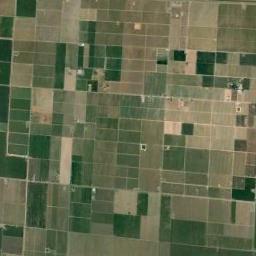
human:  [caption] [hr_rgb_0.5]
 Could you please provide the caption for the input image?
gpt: Many dense, neatly arranged green, Khaki and brown mixed rectangular farmlands of different sizes .

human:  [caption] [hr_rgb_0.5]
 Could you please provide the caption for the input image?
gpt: There are many rectangular farmlands of different sizes and depths .

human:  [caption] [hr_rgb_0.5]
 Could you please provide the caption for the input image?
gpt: Lots of rectangular farmlands of different colors are neatly arranged on the ground .

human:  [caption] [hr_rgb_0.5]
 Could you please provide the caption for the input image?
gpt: There are some deep green and light green rectangular farmland .

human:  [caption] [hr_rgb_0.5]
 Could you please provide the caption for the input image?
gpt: There are many green rectangular farmlands and yellow ones .